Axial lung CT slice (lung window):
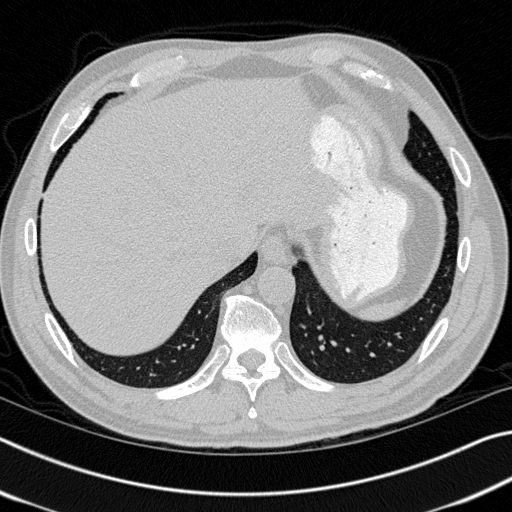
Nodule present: no